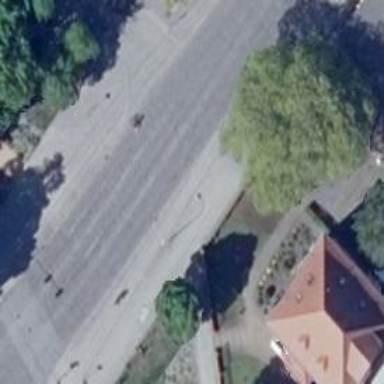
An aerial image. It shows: Sidewalk along the path.